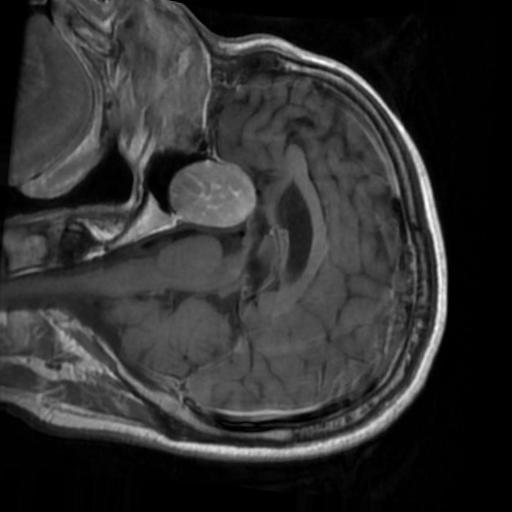
Label: brain_tumor